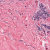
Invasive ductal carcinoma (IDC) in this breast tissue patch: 0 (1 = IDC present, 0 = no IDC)